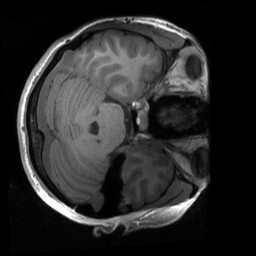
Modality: T1w
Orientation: axial
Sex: female